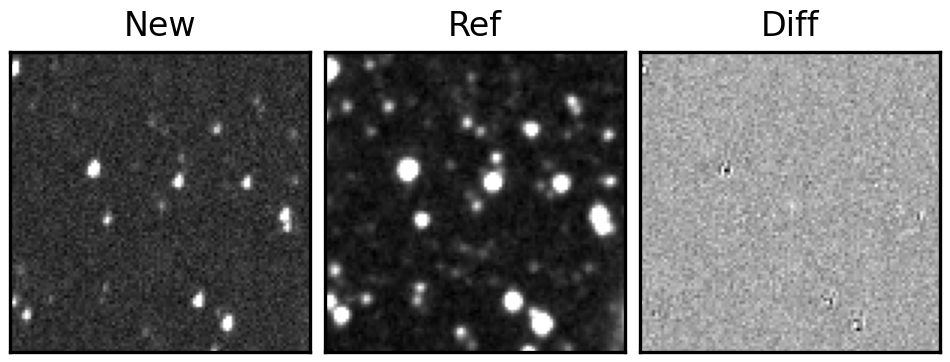
Label: real